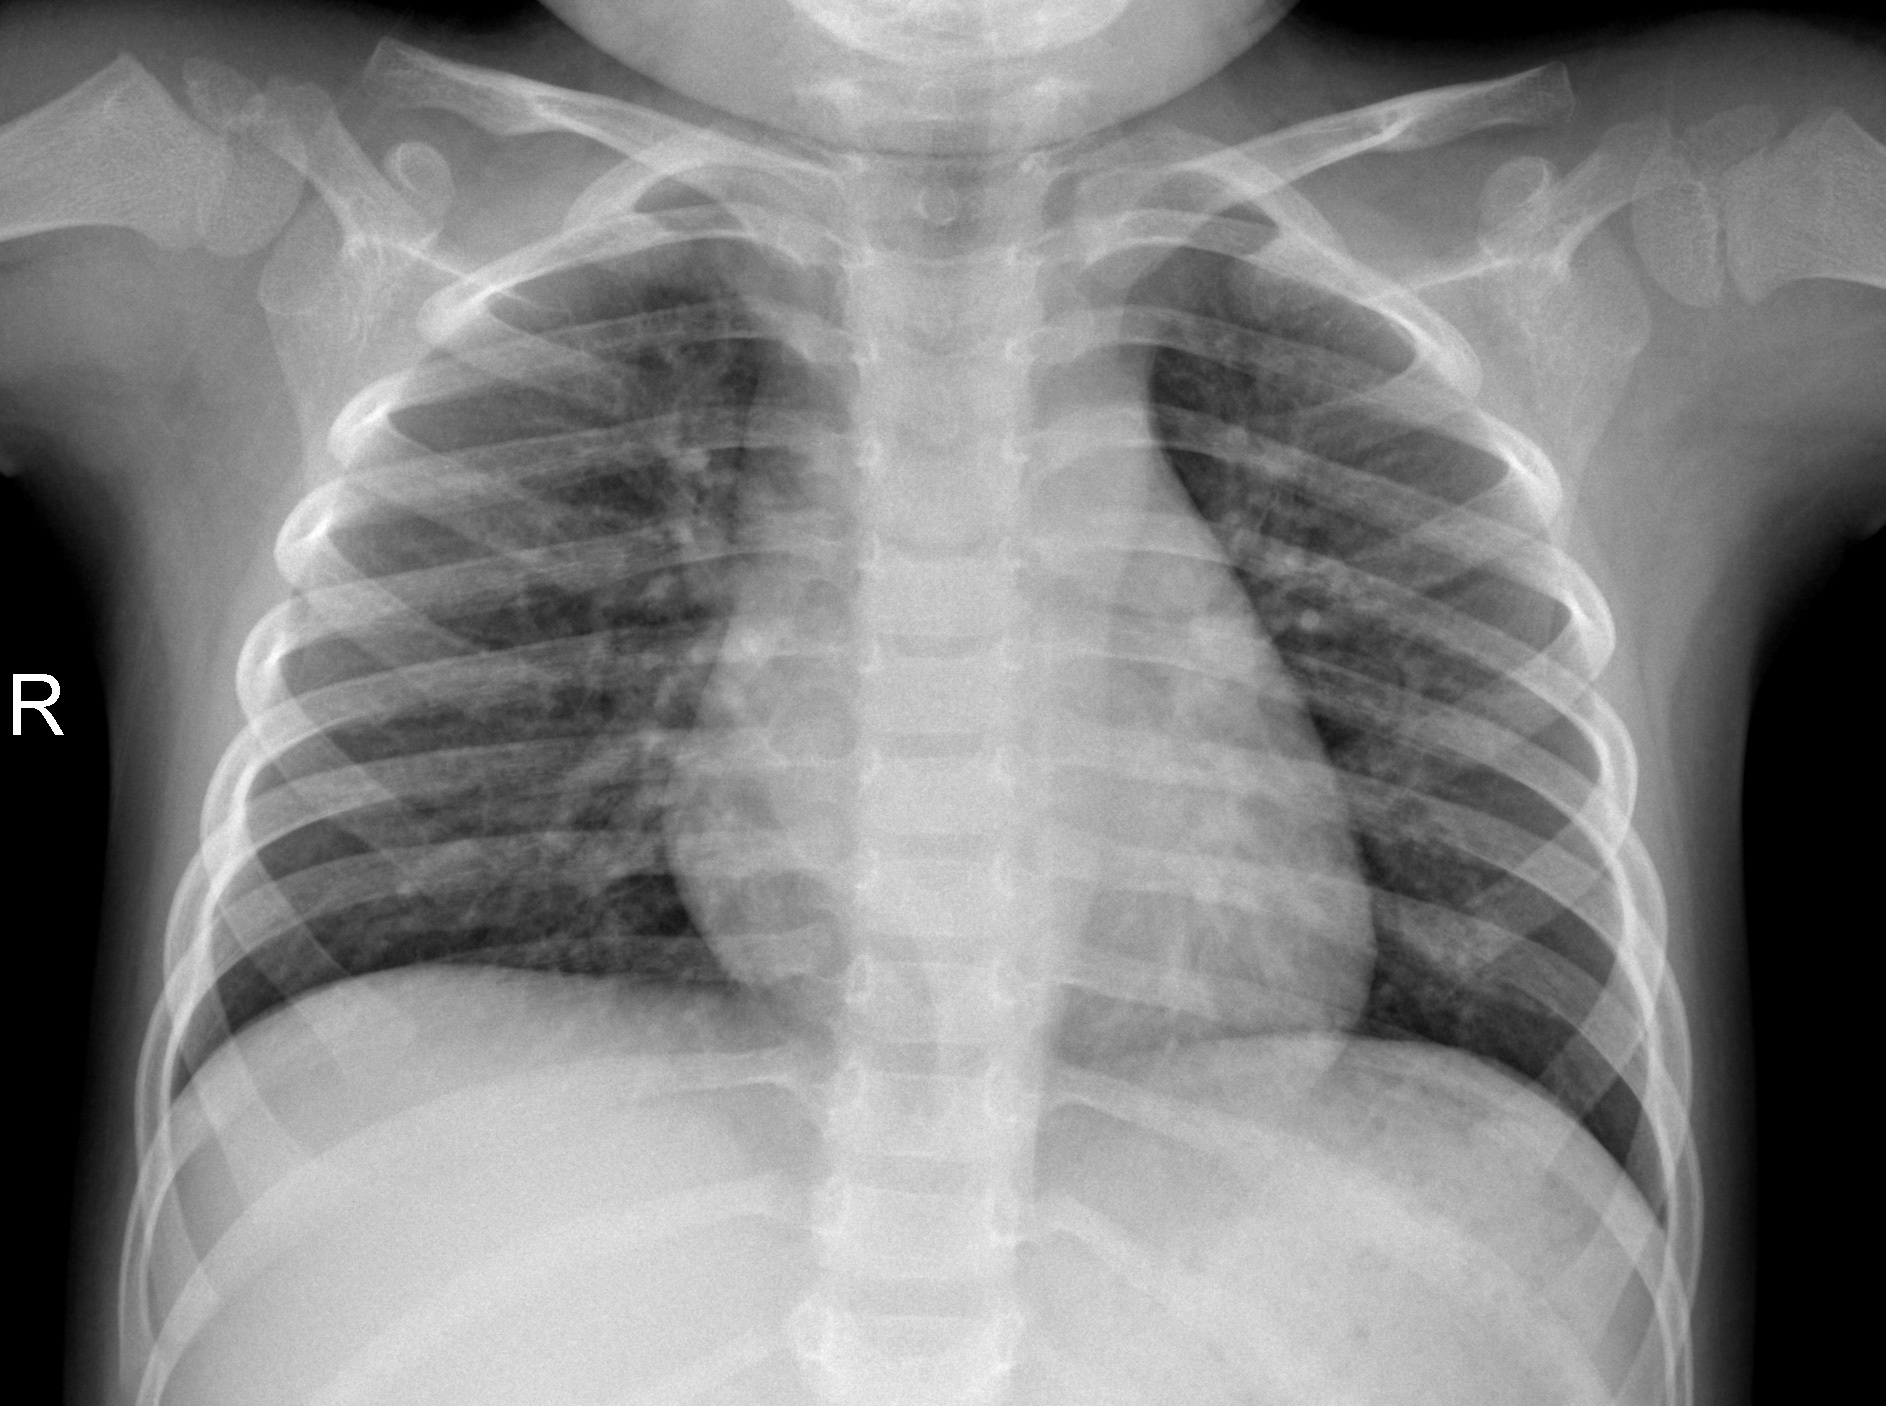
Diagnosis: NORMAL